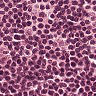
Metastatic tissue present: no